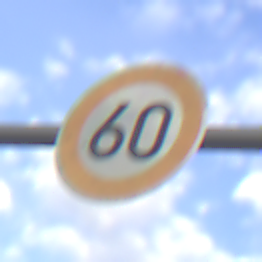
Verkehrszeichen: Geschwindigkeit60
Umgebung: Outdoor, Suburban
Tageszeit: MorningAfternoon
Wetter: PartlyCloudy
Licht: Natural
Jahreszeit: NotSpecified
Kontrast: MediumContrast